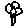
Label: flower